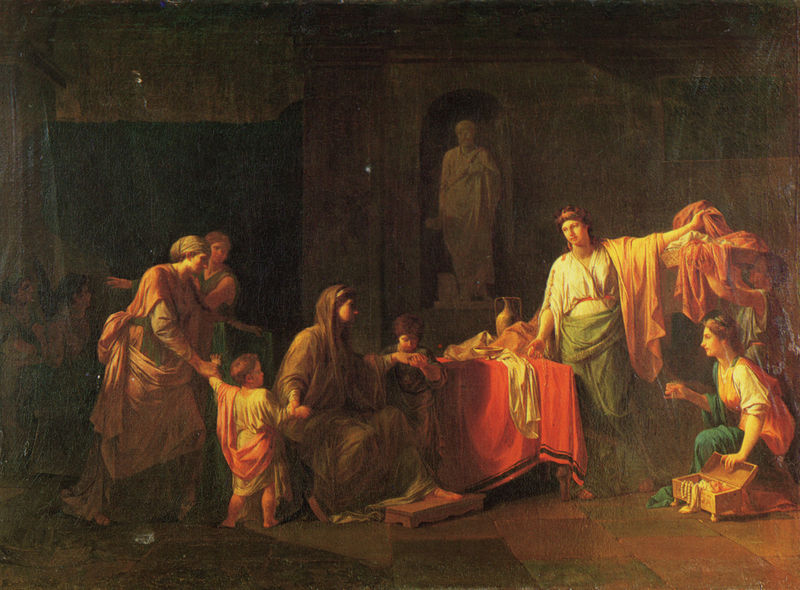
Titel: Cornélie, mère des Gracques, Cornelia, Mutter der Gracchi
Künstler: Pierre Peyron
Standort: Toulouse
Institution: Musée des Augustins
Schlagwörter: blau, dunkel, fuß, gemälde, gruppe, mann, schatten, umhang, weiß, frauen, gelb, grün, menschen, sitzen, braun, bunt, fenster, finger, frau, geste, hell, hintergrund, holz, kleider, licht, männer, orange, raum, schmuck, schwarz, szene, tisch, zimmer, haus, rot, schleier, tuch, gespräch, haube, wand, arm, bibel, falten, halten, kleidung, rembrandt, stein, gesten, hände, tischdecke, tischtuch, vorhang, öl, boden, figur, gewand, gold, interieur, stoff, stoffe, tücher, decke, familie, gewänder, kind, paar, diadem, krone, perlen, kinder, amphore, kanne, krug, skulptur, statue, vase, düster, bogen, italien, mauer, bank, saal, schemel, könig, kopftuch, festhalten, anprobe, bett, lichteinfall, ankleiden, faltenwurf, plastik, junge, zeigen, keller, nische, truhe, offen, antike, viele, fliesen, greifen, streit, kiste, schachtel, fußbank, kasten, römer, skulpturen, griechen, toga, griechisch, historienmalerei, warme farben, menschengruppe, umhänge, königin, niesche, fließen, schatulle, heilig, steinboden, drama, kästchen, händlerin, römisch, mütter, fußschemel, waschung, mägde, rottöne, togen, abraham, besprechung, schmuckkästchen, kinderstube, bibelszene, wandlung, gelbtöne, schachtek, braqun, romantik klassiszissmus, klassiszissmus licht göttlichkeit rubens, hintergrund dunkel, kätchen, ölschinken, familie genreszene